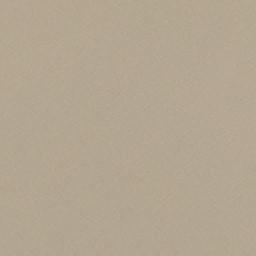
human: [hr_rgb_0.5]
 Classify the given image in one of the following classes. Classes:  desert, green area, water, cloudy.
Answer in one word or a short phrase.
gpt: desert